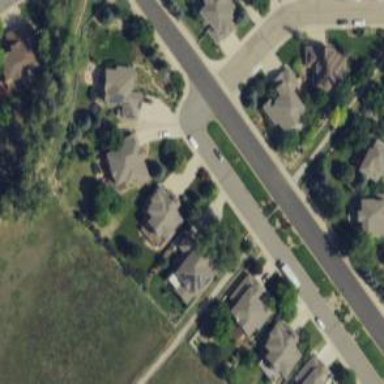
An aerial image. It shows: Residential road with sidewalk on the left side.